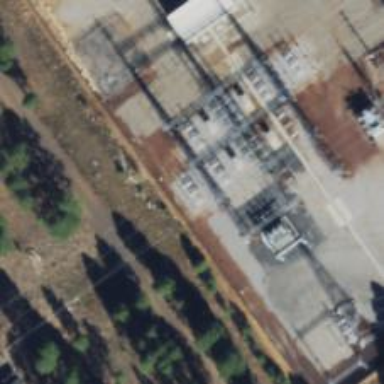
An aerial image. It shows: Switchgear for power distribution.